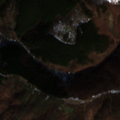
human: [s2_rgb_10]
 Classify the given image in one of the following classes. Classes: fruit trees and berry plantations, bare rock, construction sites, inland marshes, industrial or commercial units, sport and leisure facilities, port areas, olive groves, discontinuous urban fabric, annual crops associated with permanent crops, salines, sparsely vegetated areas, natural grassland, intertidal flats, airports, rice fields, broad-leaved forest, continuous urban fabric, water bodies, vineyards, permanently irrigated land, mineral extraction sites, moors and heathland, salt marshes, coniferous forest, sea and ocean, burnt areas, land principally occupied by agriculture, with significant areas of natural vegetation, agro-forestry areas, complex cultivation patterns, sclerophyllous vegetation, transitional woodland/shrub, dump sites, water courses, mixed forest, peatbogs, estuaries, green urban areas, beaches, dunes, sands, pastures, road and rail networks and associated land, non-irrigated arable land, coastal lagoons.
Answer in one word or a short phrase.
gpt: land principally occupied by agriculture, with significant areas of natural vegetation, broad-leaved forest, coniferous forest